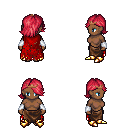
a pixel art fantasy rpg character, female body template, human, dark skin, red tattered cape, robe skirt, ruby red swoop hairstyle, bronze tiara, white cloth bracers, gold boots, four views (front, back, left, right), 2x2 character sprite sheet, small pixel art, hard edges, no anti-aliasing